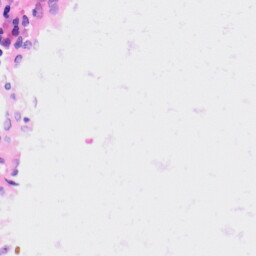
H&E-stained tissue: Kidney